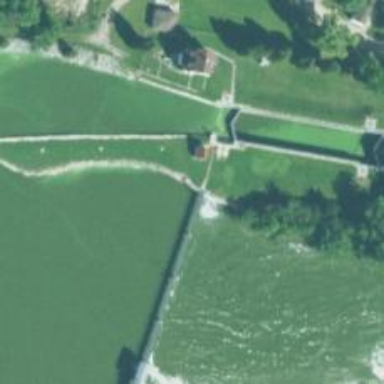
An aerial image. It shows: Dam along waterway.